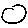
Label: circle